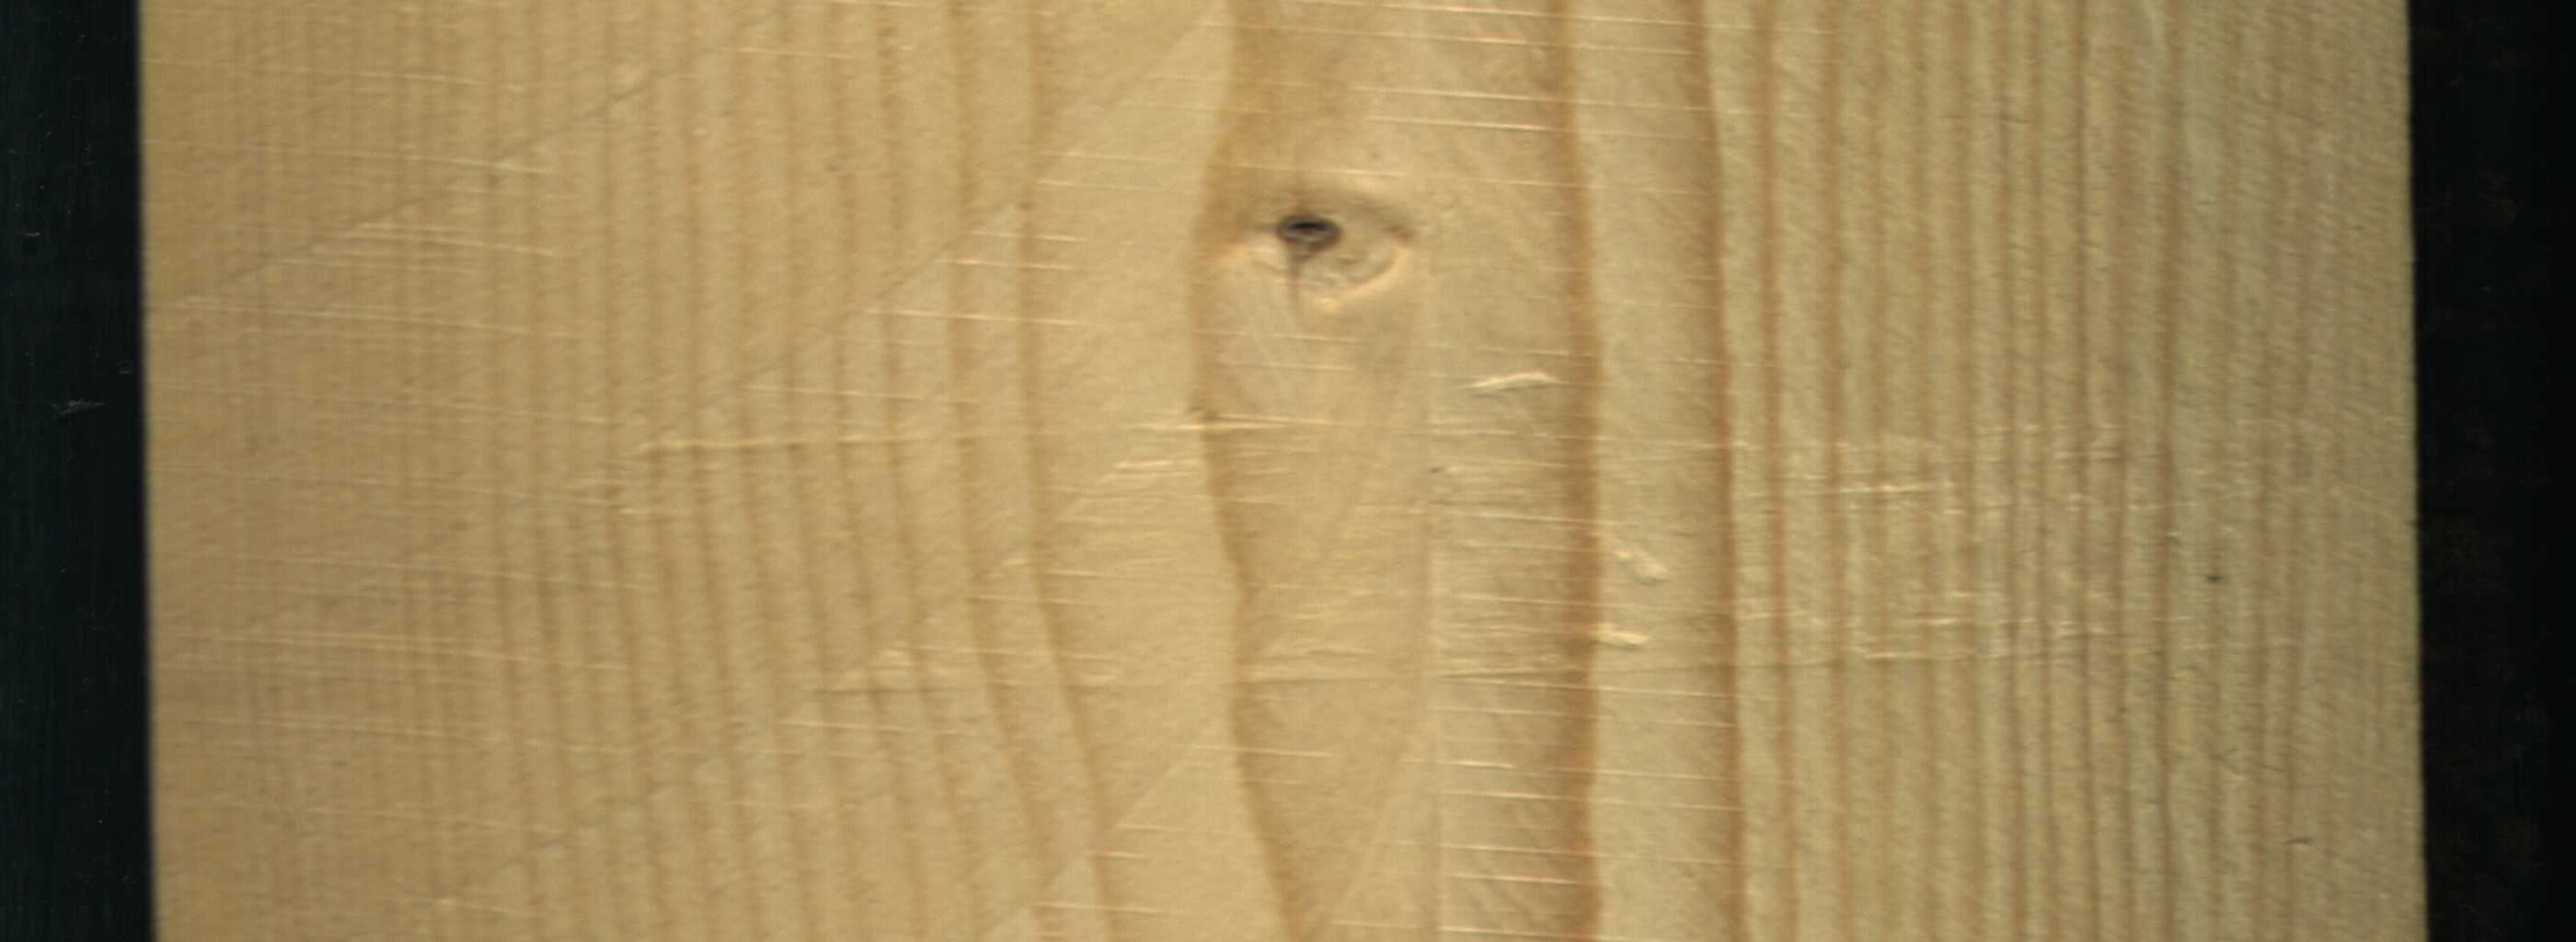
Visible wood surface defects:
Dead_Knot